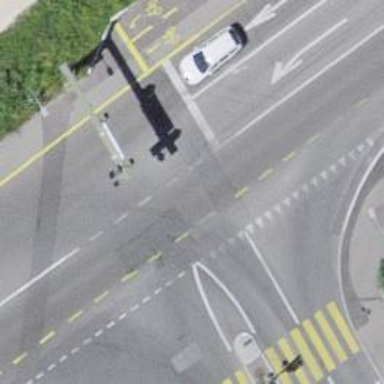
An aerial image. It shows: Primary road with asphalt surface and designated cycle lane.